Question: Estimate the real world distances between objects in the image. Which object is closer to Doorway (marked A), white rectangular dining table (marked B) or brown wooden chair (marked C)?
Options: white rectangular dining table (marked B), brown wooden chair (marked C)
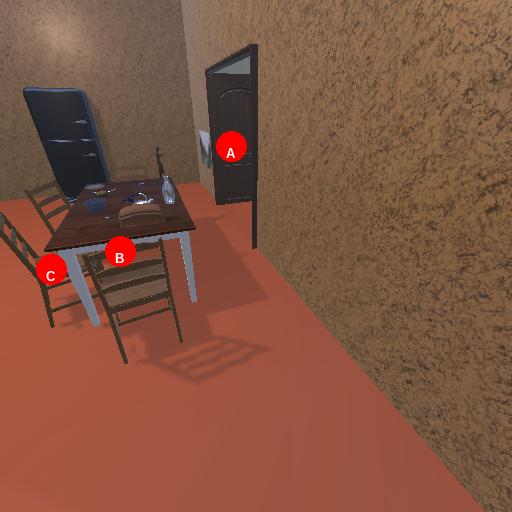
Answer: white rectangular dining table (marked B)